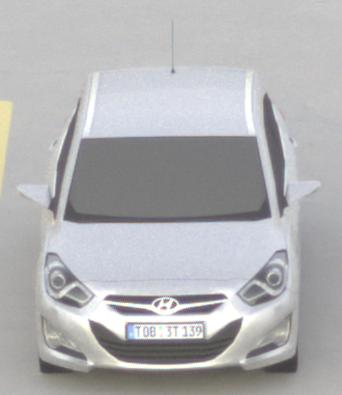
Make: Hyundai
Model: i40 Kombi 1.6 GDI
Detailed model: i40 (VF) Kombi
Model produced from: 2012/08
Model produced until: 2013/09
Doors: 5
Color: white
Road condition: dry road
Daytime: sunrise or sunset
Contrast: low contrast